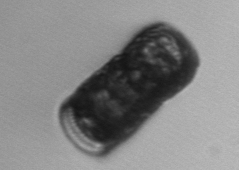
Label: Paralia_sulcata